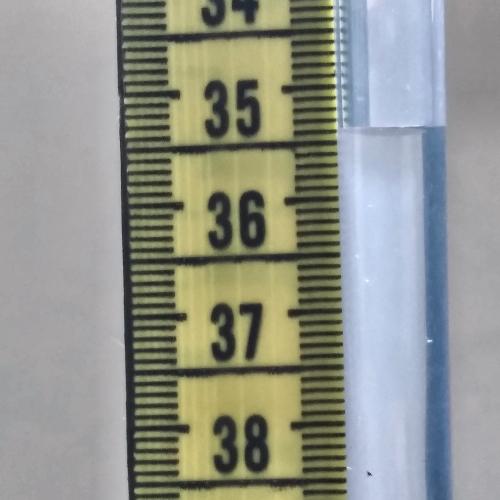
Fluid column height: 35.4 cm